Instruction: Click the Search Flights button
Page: home
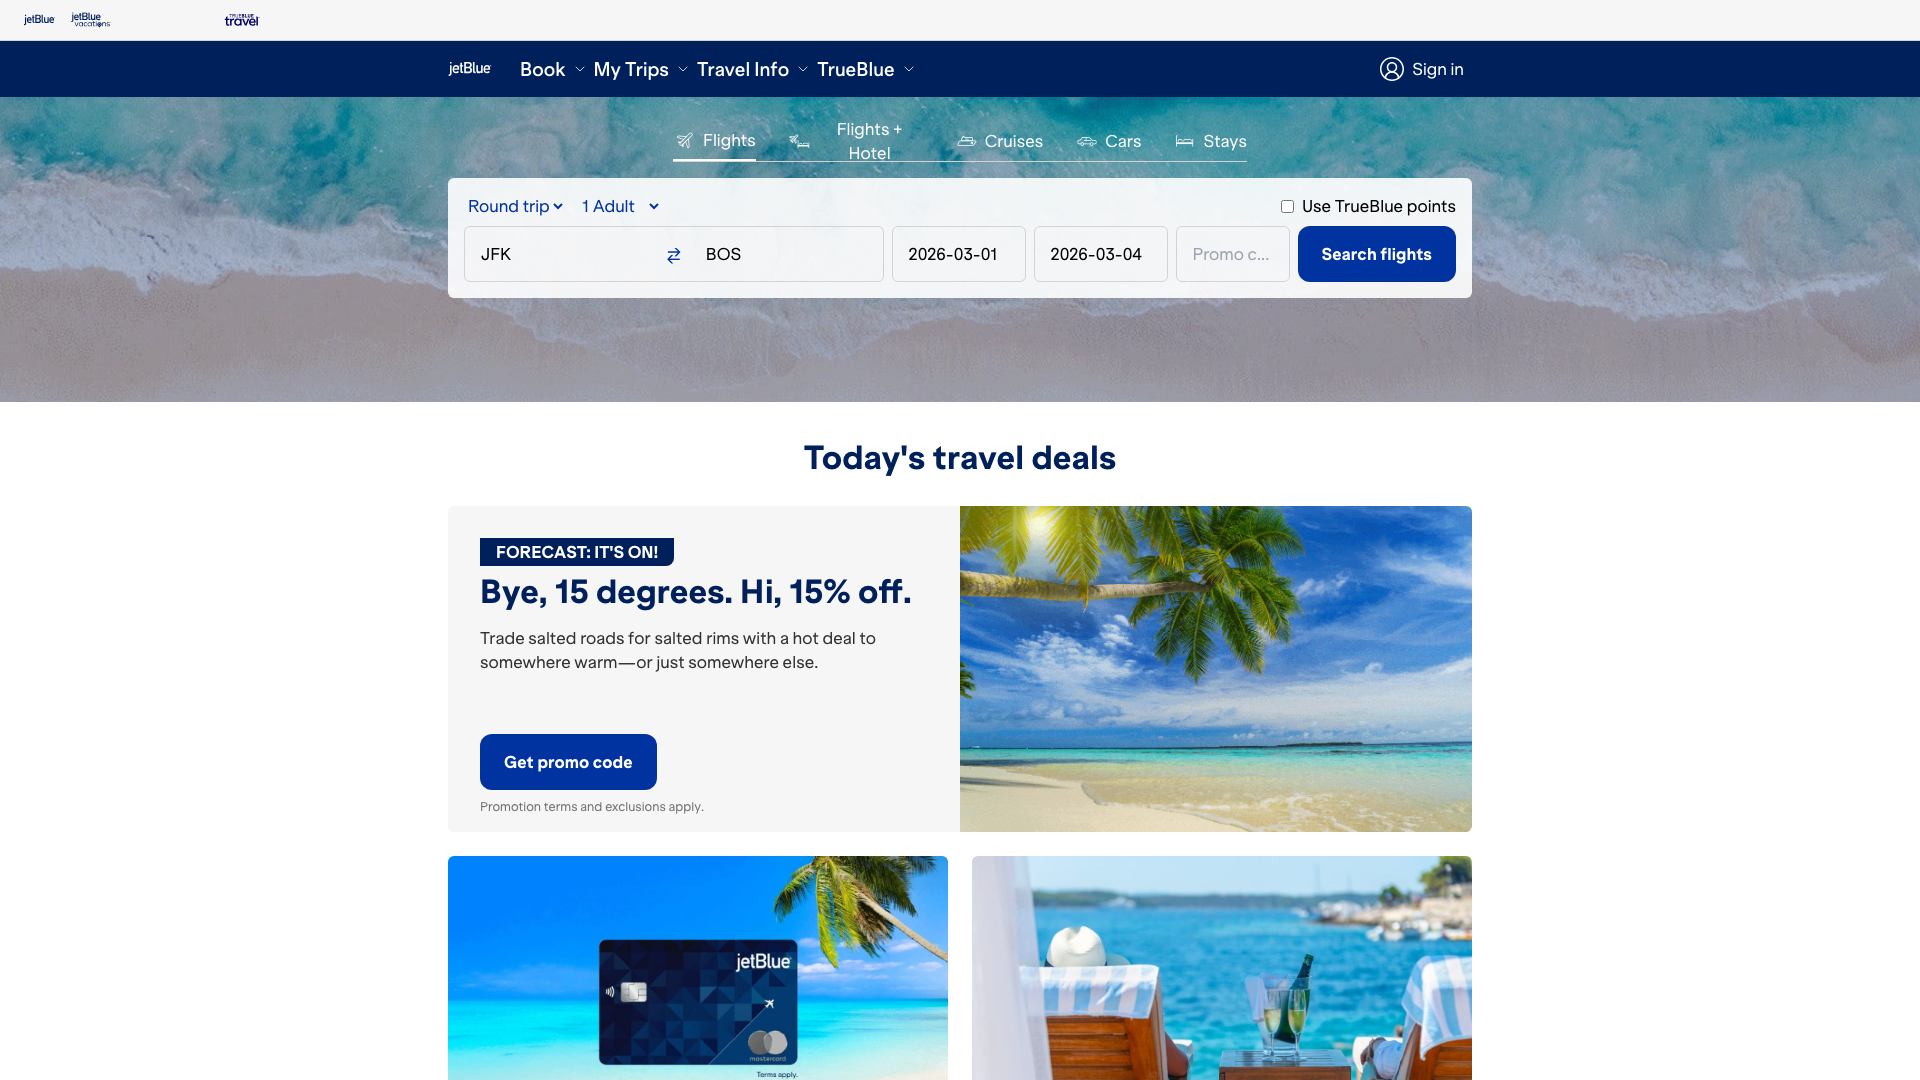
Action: click